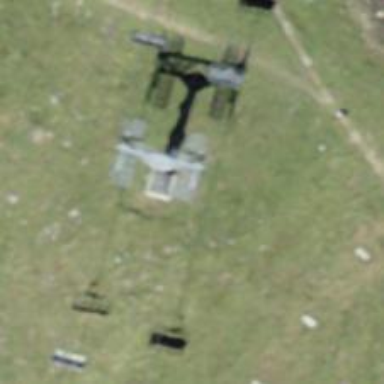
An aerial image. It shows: Pylon used for aerialway.